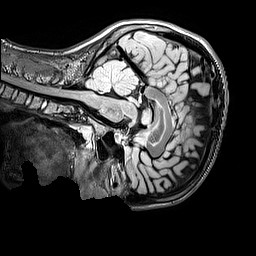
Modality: FLAIR
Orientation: sagittal
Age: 11
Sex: male
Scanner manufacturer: siemens
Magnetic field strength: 3 T
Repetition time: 5 s
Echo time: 0.388 s